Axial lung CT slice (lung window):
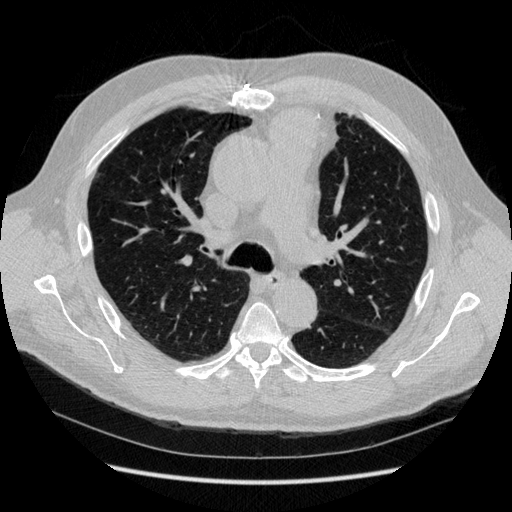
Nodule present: no